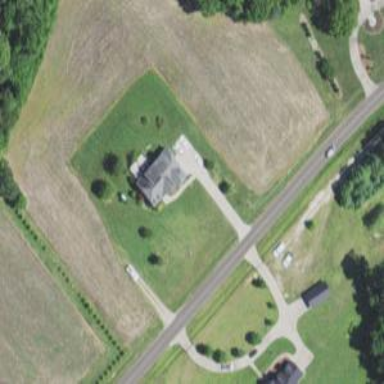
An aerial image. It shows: Driveway leading to service road.